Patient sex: M
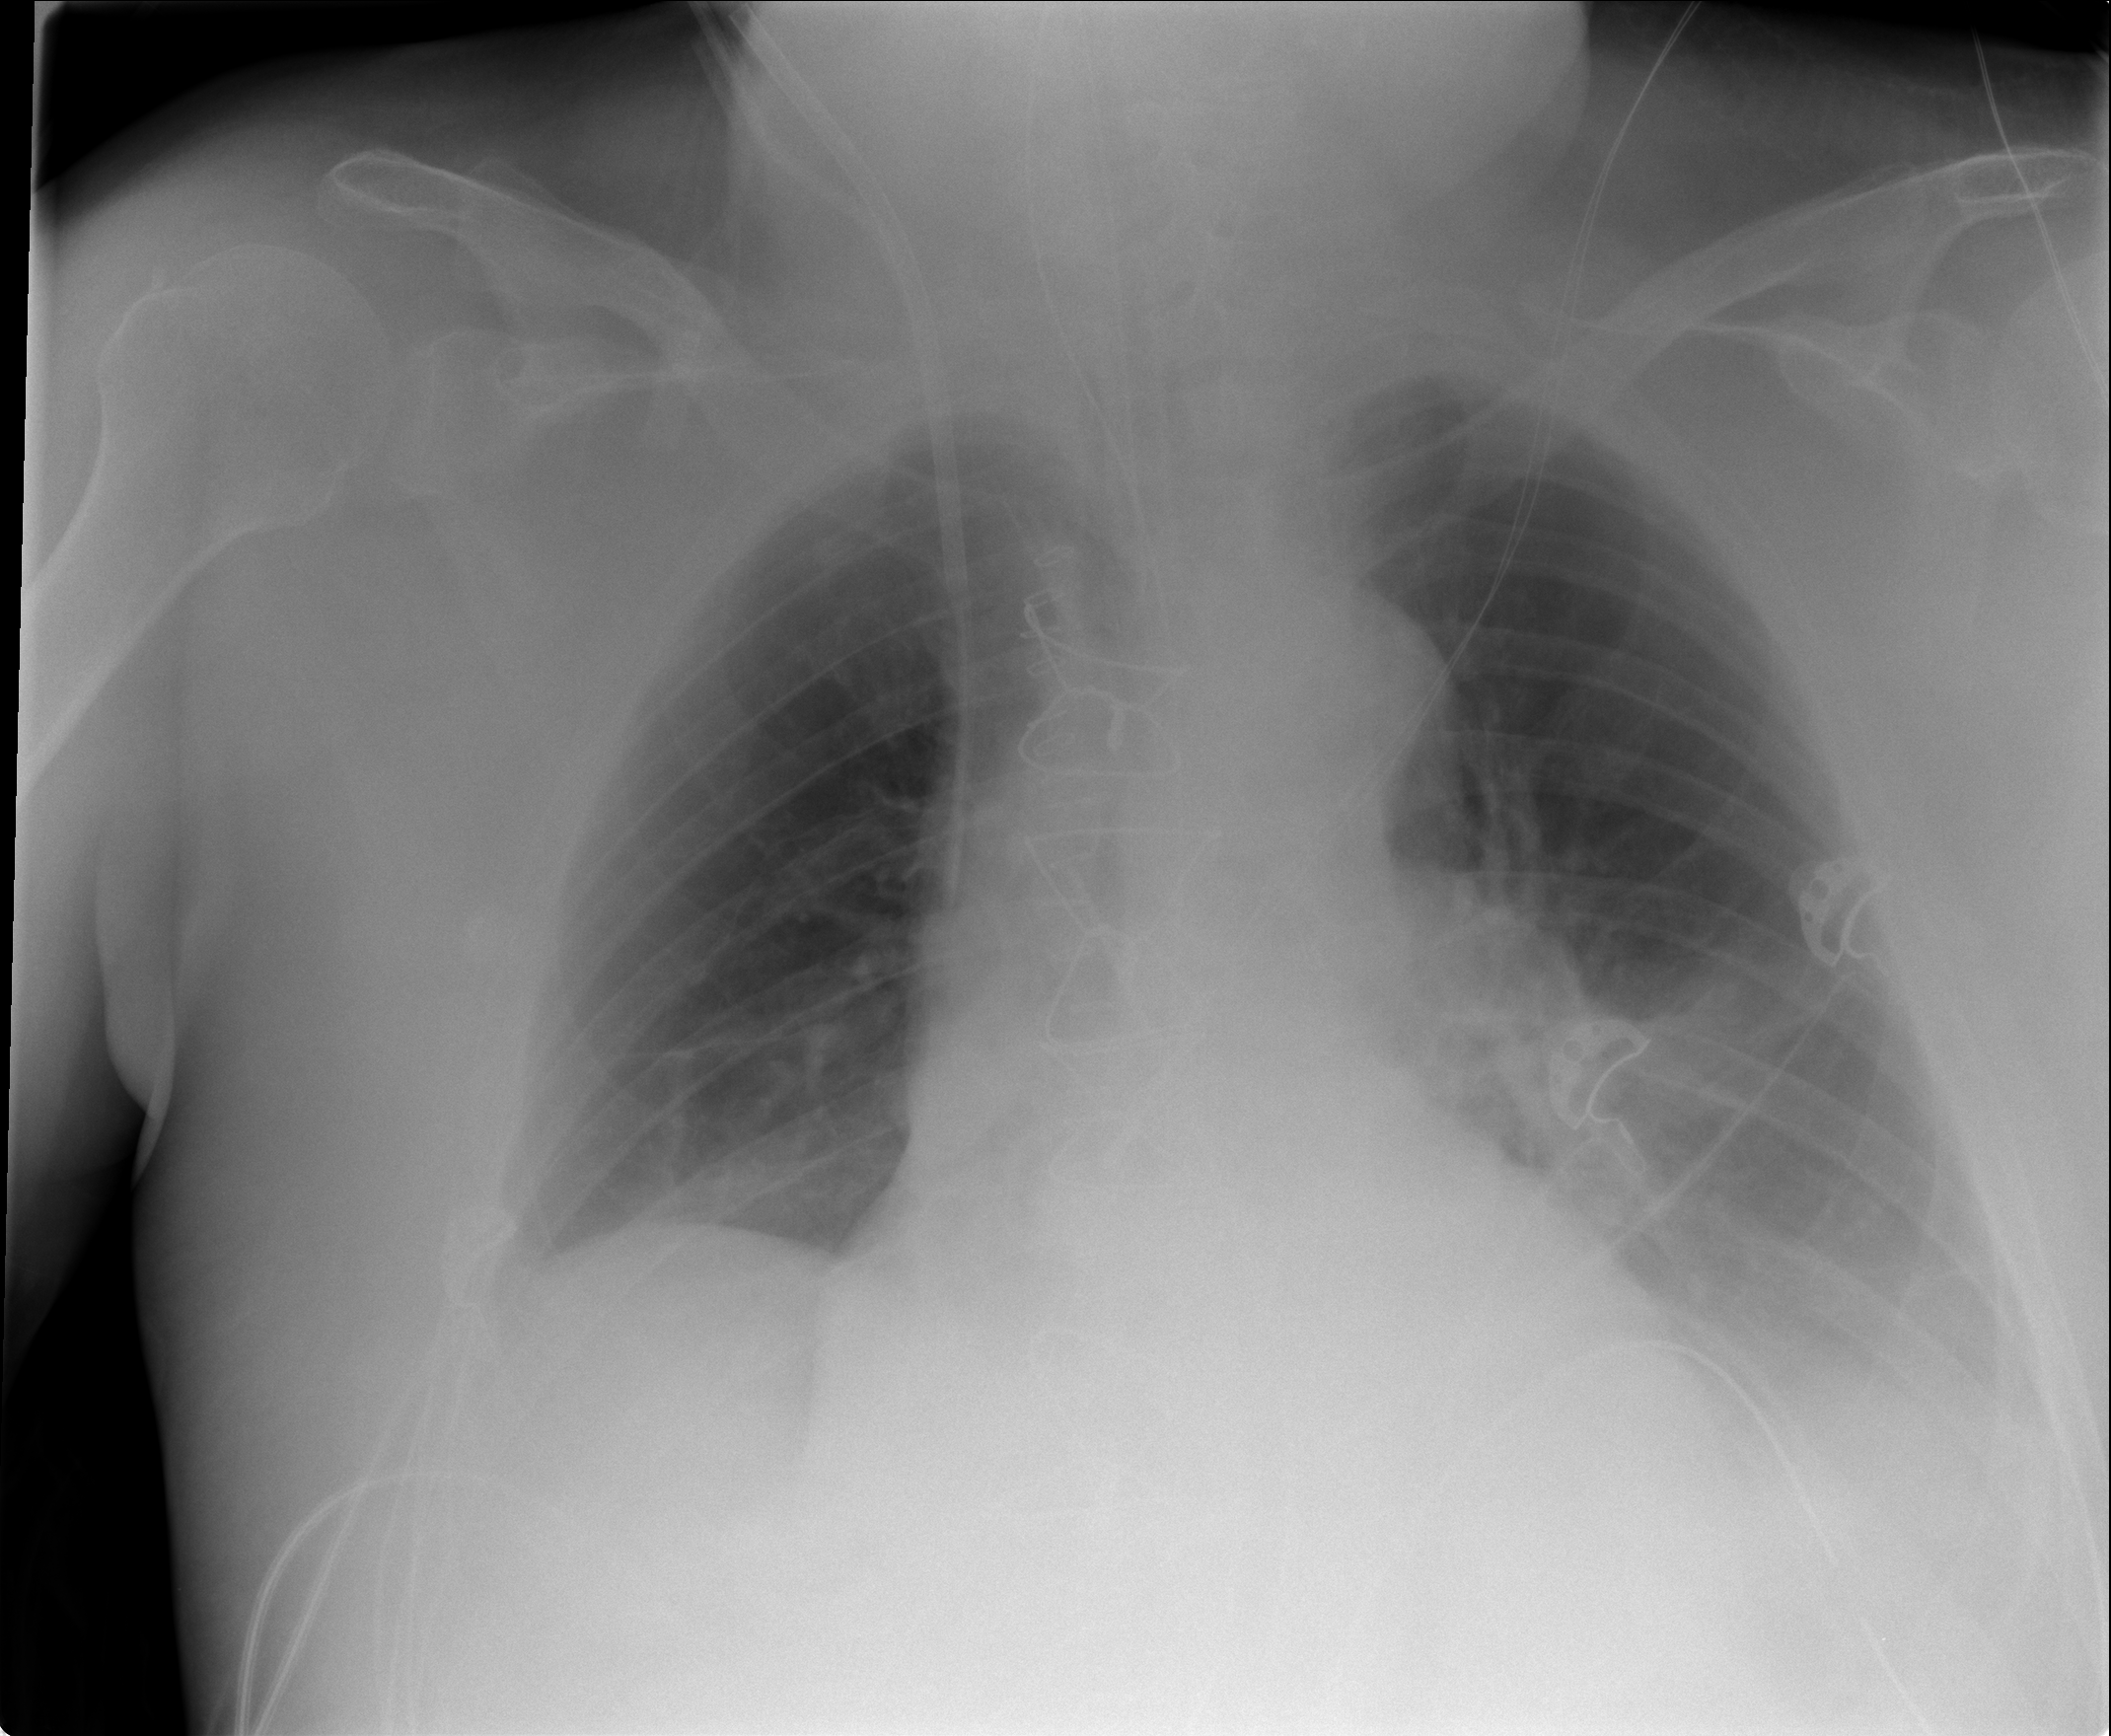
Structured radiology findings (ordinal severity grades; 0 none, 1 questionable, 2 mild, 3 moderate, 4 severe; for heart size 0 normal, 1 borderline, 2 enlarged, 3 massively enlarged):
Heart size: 1
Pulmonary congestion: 0
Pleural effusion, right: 0
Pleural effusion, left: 2
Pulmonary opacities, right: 0
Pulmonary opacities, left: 0
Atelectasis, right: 0
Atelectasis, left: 2